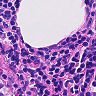
Metastatic tissue present: no